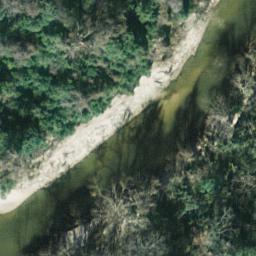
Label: river